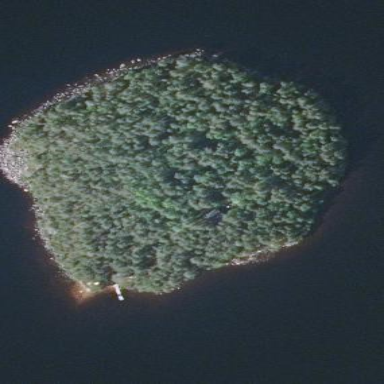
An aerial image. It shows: Islet.